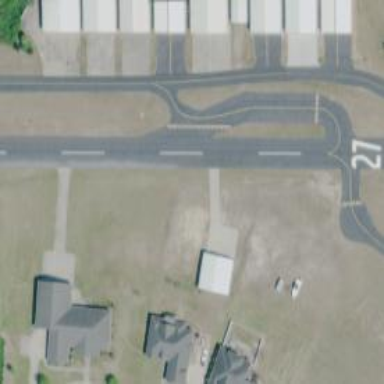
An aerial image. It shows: Asphalt runway at the airport.